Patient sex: M
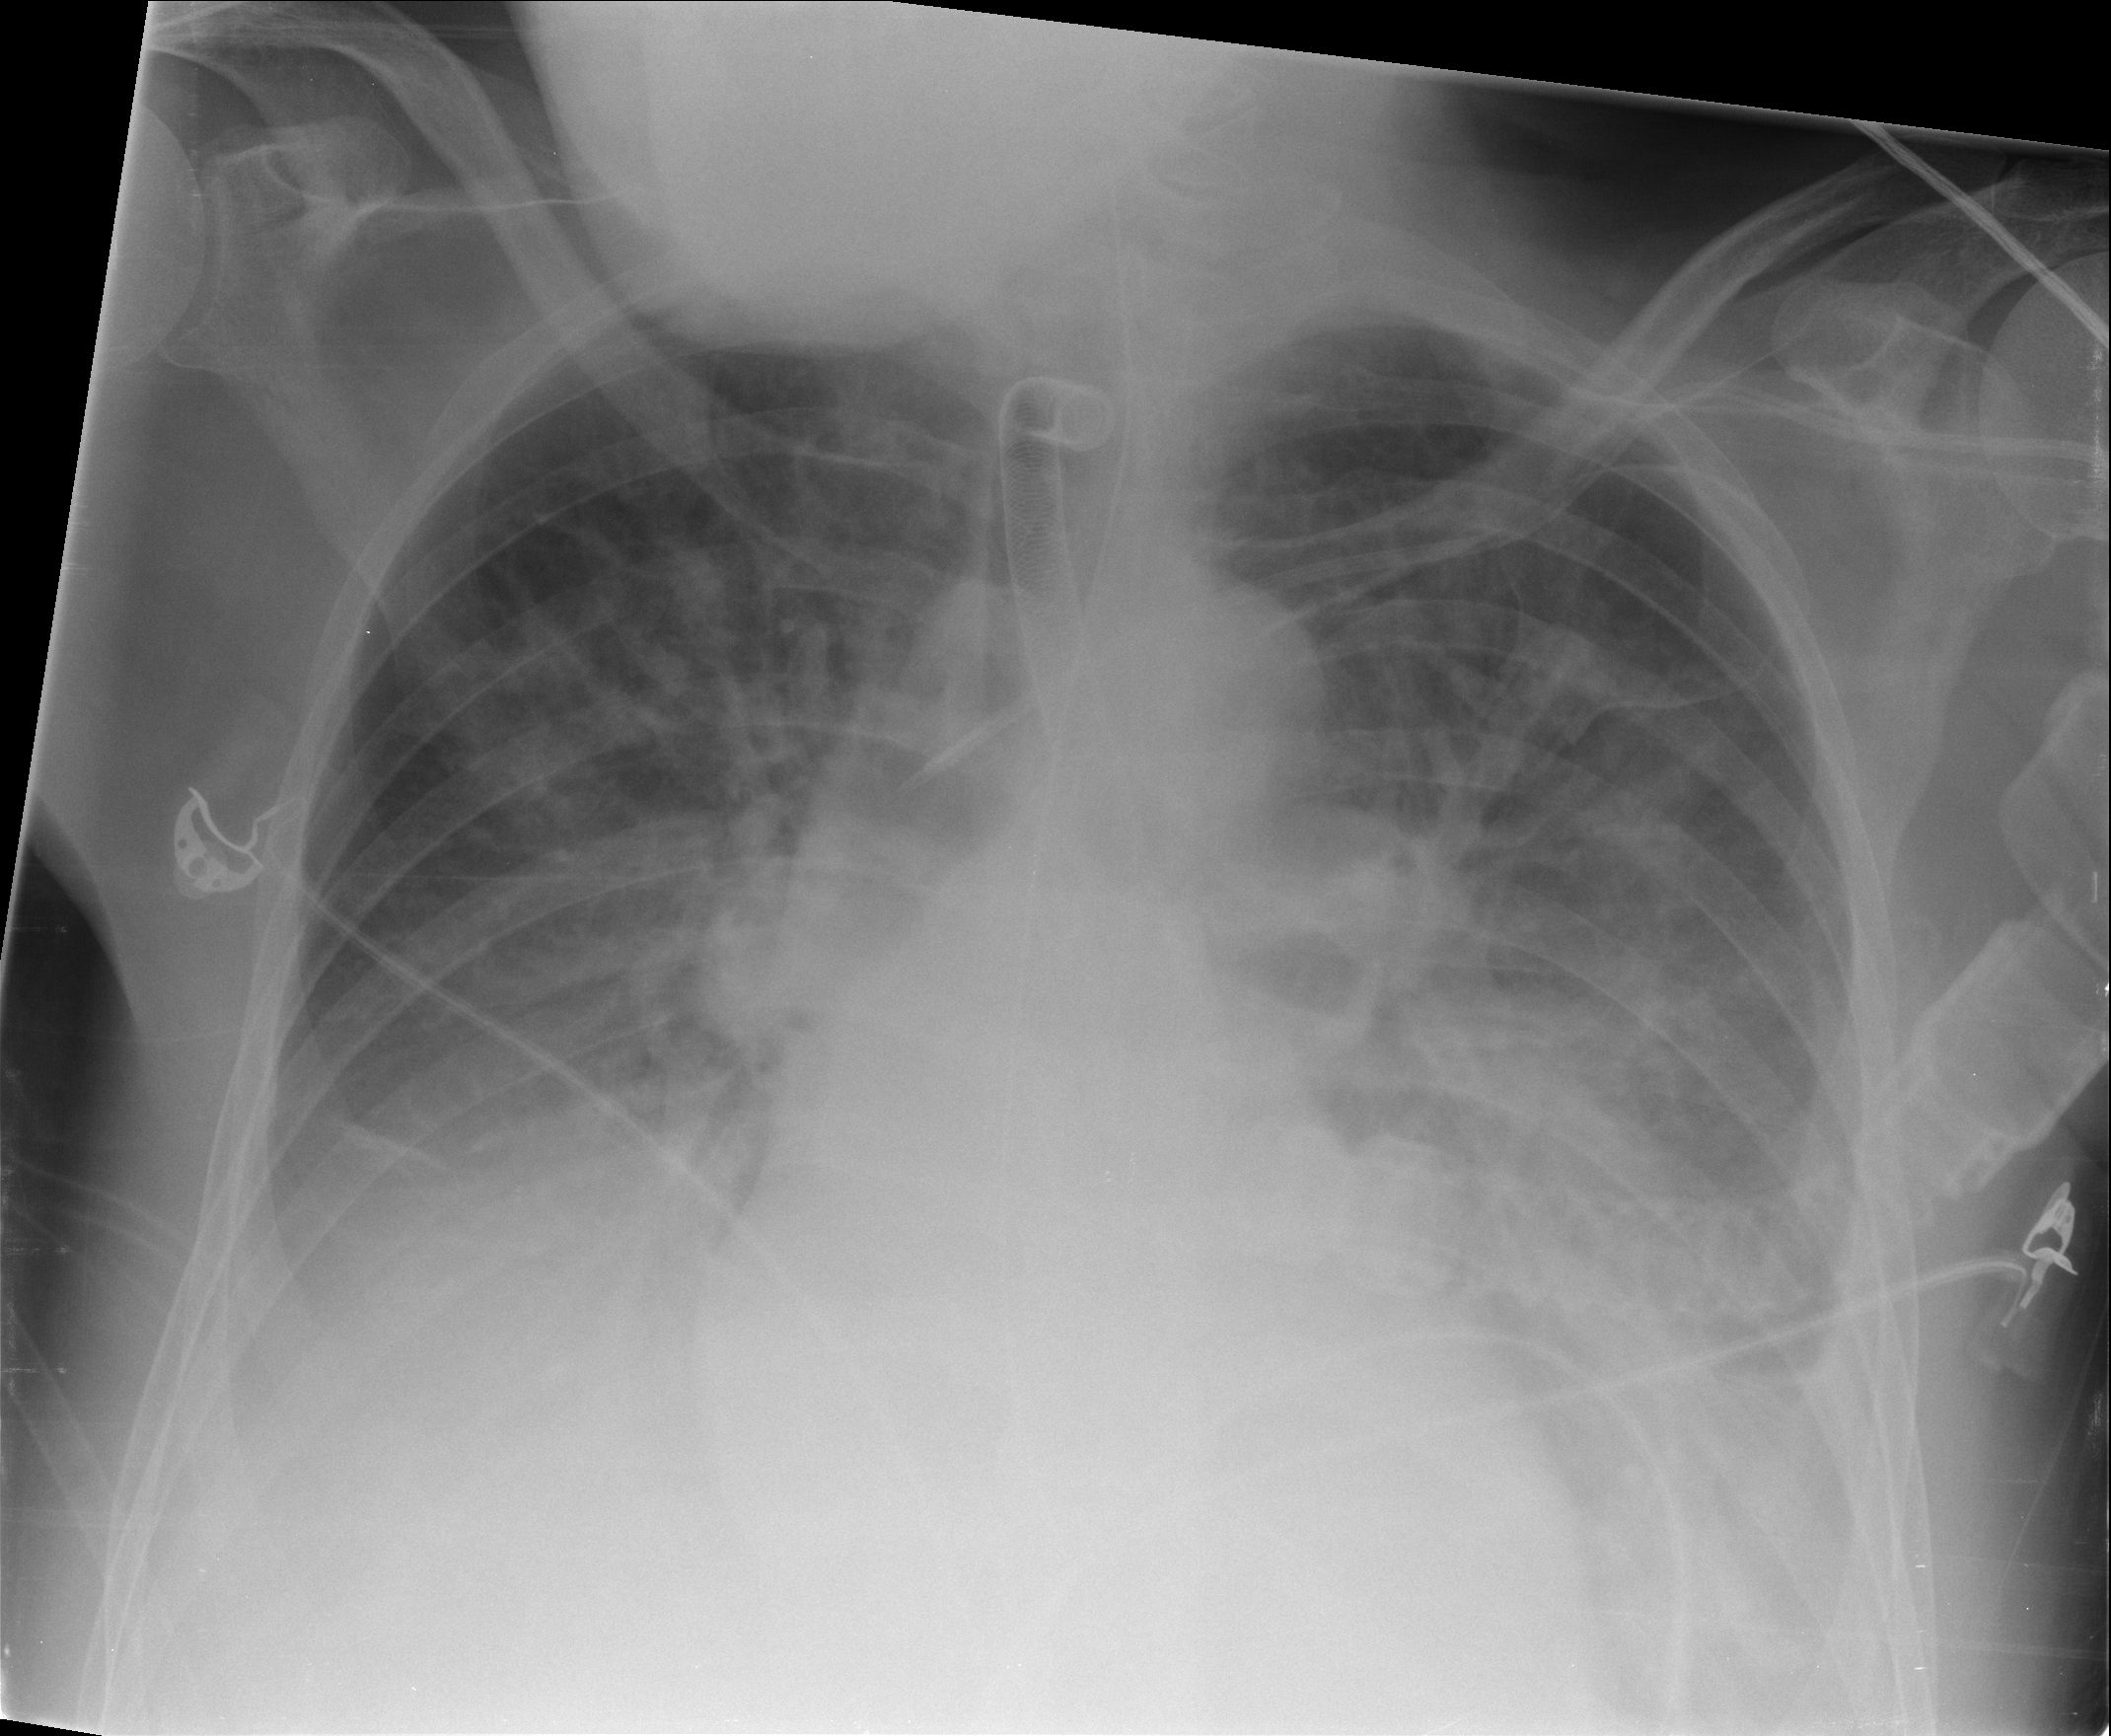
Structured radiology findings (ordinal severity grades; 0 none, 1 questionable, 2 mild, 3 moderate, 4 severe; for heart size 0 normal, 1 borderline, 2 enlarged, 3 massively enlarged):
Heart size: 1
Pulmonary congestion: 3
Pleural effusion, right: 3
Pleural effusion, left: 3
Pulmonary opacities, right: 2
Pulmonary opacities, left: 2
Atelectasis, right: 3
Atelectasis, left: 3